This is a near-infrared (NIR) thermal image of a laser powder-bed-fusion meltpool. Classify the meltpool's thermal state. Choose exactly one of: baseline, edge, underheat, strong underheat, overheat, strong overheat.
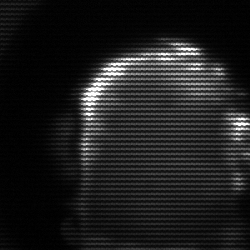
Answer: baseline